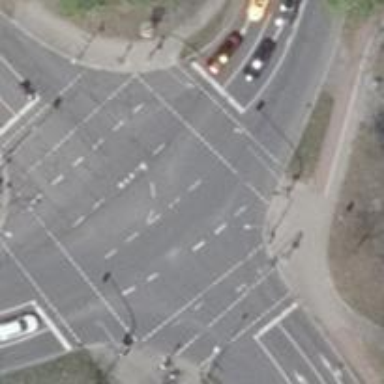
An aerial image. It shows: Road crossing with traffic signals.